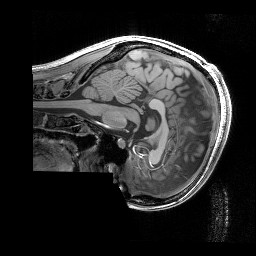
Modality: T1w
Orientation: sagittal
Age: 24
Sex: female
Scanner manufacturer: siemens
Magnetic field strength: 3 T
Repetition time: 2.3 s
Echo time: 0.00344 s